Question: I have configured 2 users on a SNMP v3 server (a Cisco router):
1. A user that uses DES as the privacy method (desuser)
2. A user that uses AES 128 as the privacy method (aesuser)
The privacy password and the authentication password for both the users were set to the same: '<PHONE>' for testing purposes.
Using the code in the link below (at end of question), I was able to perform SNMP v3 queries using 'DES' as the privacy method. For this I used the following command line args:
'''
-v=3 -l=authPriv -a=MD5 -A=<PHONE> -x=DES -X=<PHONE> -u=desuser 10.10.10.1 1.3.6.1.2.1.2.2.1.7.1
'''
The above worked without any issue.
I then tried to use 'AES 128' as the privacy method by changing the privacy method and the user on the command line args as below:
'''
-v=3 -l=authPriv -a=MD5 -A=<PHONE> -x=AES -X=<PHONE> -u=aesuser 10.10.10.1 1.3.6.1.2.1.2.2.1.7.1
'''
This resulted in a TimeoutException:

'aesuser''desuser'
Please let me know:
1. What needs to be specified in the command line arg -x when using AES 128? Should it be just AES or AES128?
2. When I reviewed the code for snmpget (in the link at the end), I noticed that the value assigned to the command line arg -x is assigned to a variable called privacy. However, this variable is never used later in the code when setting the IPrivacyProvider object. The only two code paths available when setting the this object is DESPrivacyProvider and DefaultPrivacyProvider. (see code extract below) Shouldn't these be something like AESPrivacyProvider that would enable the AES privacy method on the code?
Code extract from the 'snmpget' project's 'Program.vb':
'''
Dim priv As IPrivacyProvider
If ((level And Levels.Privacy) = Levels.Privacy) Then
priv = New AESPrivacyProvider(New OctetString(privPhrase), auth)
Else
priv = New DefaultPrivacyProvider(auth)
End If
'''
<URL>
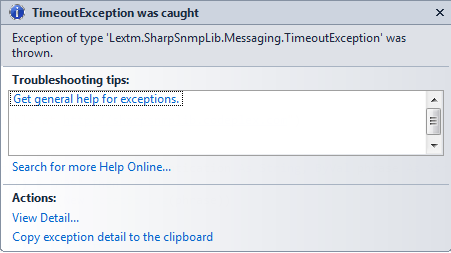
Answer: <URL>
As the documentation states, AES support is experimental.
You can write your own privacy provider to handle such algorithms, and it is purely a cryptography challenge and does not fall in #SNMP's scope (which only covers core SNMP features).